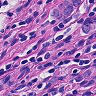
Metastatic tissue present: no